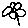
Label: flower